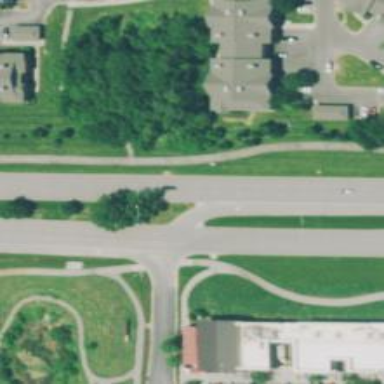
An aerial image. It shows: Trunk link road with asphalt surface.